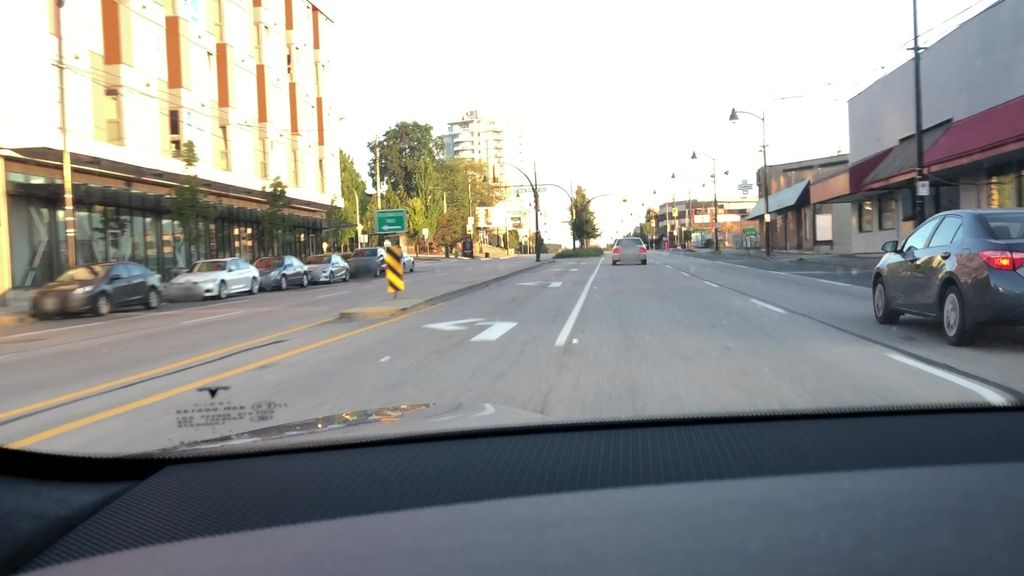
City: vancouver